Question: I'm trying to create a neat interface where it's a list of text and an image of the item would appear below the text when hovering.
I've seen many examples of images appearing over the mouse, but I really want the image to appear on the actual webpage when hovering.
Here's a brief diagram of what I'm after

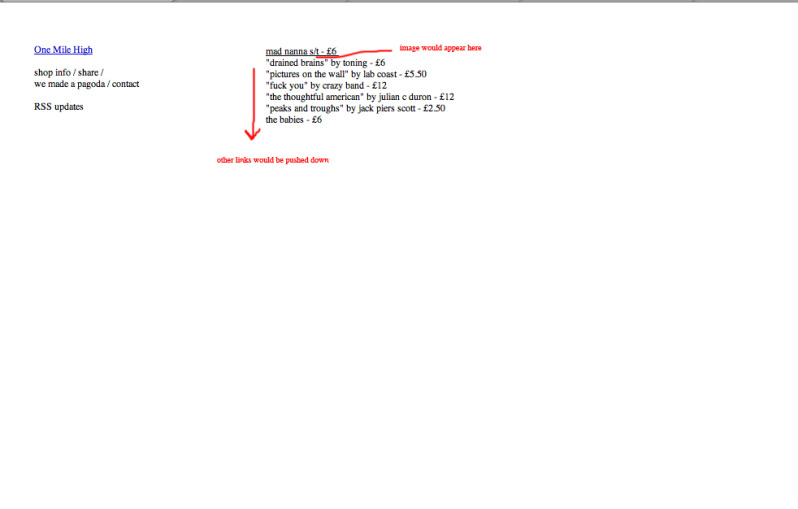
Answer: You could do it with CSS states, for a simple example:
'''
.rolloverImage {
display:none;
}
.rolloverImage:hover {
display:block;
}
<img class="rolloverImage" ... />
'''
This hides the element to which the class is applied, and shows it when the mouse hovers over, but we can tweak this to say hide the element, and show when something is hovered over:
'''
.rollover img {
display:none;
}
.rollover:hover img {
display:block;
}
<span class="rollover">
<!-- some none hidden text here -->
<img ... />
</span>
'''
Without details of your current set up, this might not just slot into your work; but the principle is simple: include your stylesheet (assuming you have one already, if not, create one) in your web-page via a '<link />'; implement your styles accordingly then apply the 'class' to the concerning elements.
This is primitive, and not a full example, obviously, you will need to work with this to get the desired output (for example, whether to show as a 'block', 'inline-block', or in absolute position, etc.)